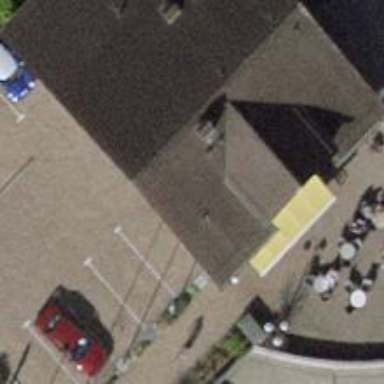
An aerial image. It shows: Bakery.